Question: I have a c# application in which i have this code :
'''
public static void Main()
{
int i = <PHONE>;
int j = i+1;
Console.WriteLine(j);
Console.ReadKey();
}
'''
The result is : '-<PHONE>'
I know that every integer must be '< <PHONE>'. So
-

-
thanks
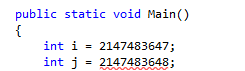
Answer: The compiler defaults to unchecked arithmetic; you have simply overflown and looped around, thanks to <URL>.
This fails at runtime:
'''
public static void Main()
{
int i = <PHONE>;
int j = checked((int)(i + 1)); // <==== note "checked"
Console.WriteLine(j);
Console.ReadKey();
}
'''
This can also be enabled globally as a compiler-switch.